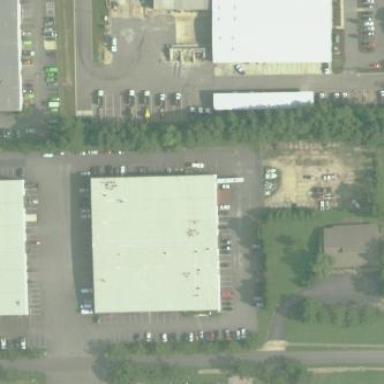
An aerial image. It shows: Commercial building.